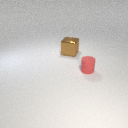
small red rubber cylinder to the right of large brown metal cube